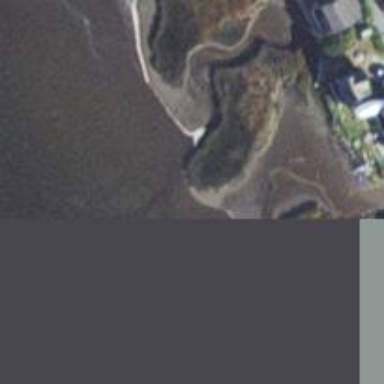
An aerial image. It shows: Tidal feature is present in the image.